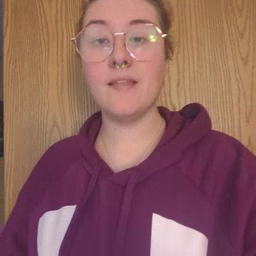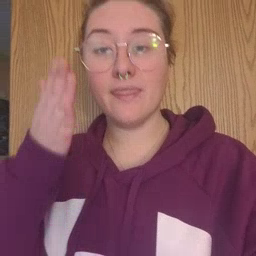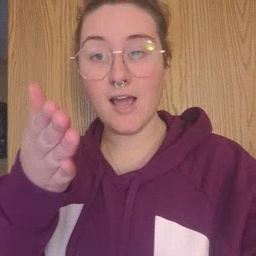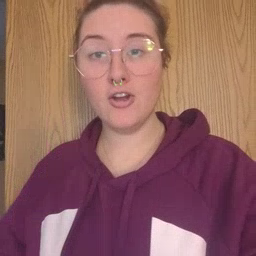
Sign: there